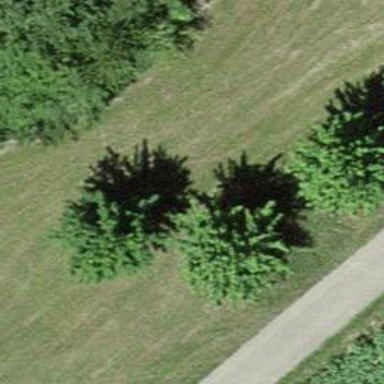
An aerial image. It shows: Deciduous tree with broadleaved leaves.